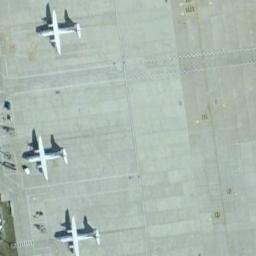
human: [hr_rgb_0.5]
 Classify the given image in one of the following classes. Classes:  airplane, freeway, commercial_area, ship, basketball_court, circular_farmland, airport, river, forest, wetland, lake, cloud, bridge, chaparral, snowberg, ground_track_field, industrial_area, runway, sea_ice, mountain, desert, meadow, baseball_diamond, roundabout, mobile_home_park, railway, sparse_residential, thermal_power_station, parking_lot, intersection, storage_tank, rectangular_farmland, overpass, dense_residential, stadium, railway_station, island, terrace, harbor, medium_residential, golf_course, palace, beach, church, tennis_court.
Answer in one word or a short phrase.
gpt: airplane